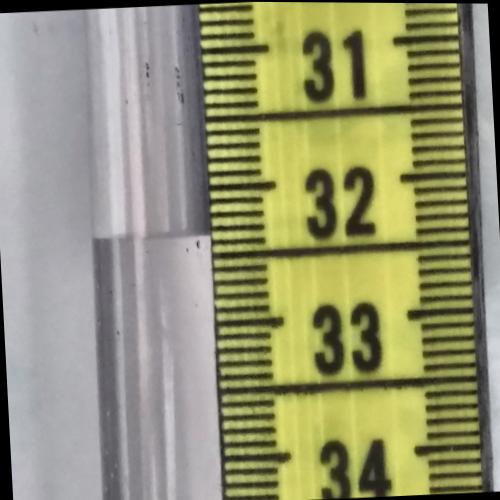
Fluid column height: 32.4 cm